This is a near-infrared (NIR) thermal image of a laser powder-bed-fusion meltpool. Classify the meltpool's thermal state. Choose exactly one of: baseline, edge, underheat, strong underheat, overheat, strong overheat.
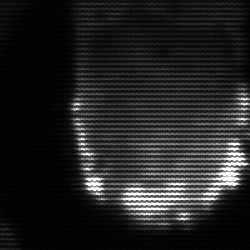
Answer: baseline